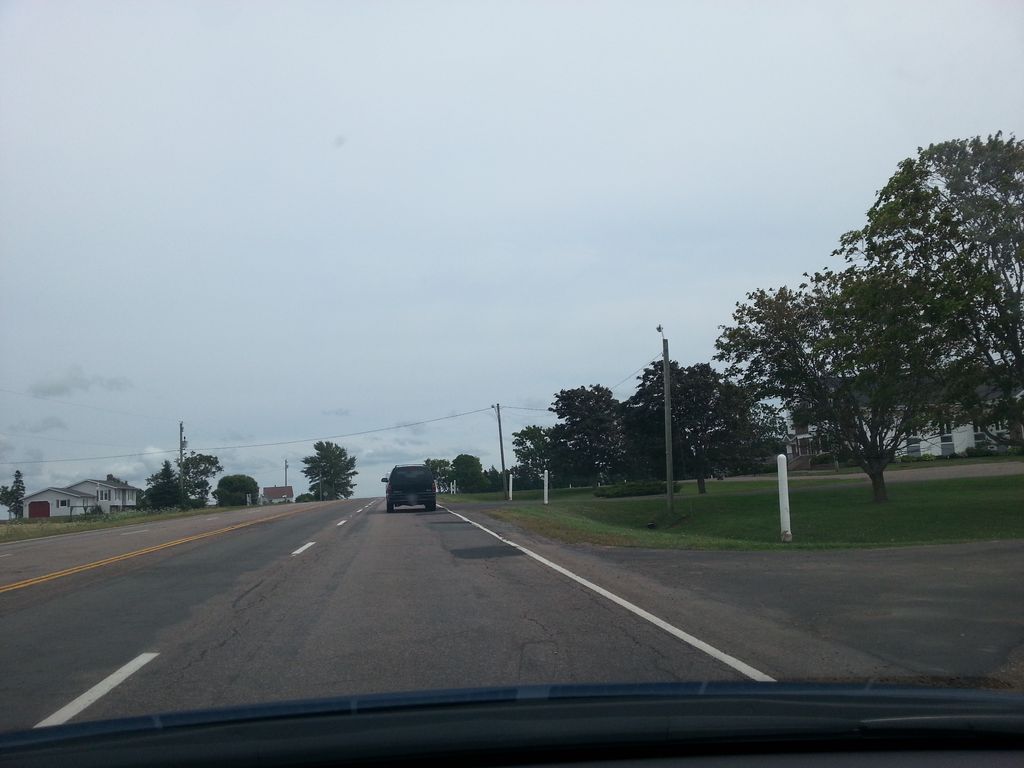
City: charlottetown